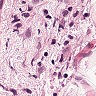
Metastatic tissue present: yes